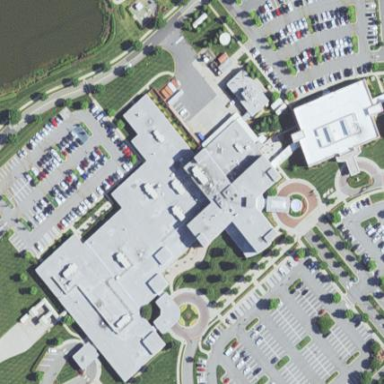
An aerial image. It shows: Hospital building.